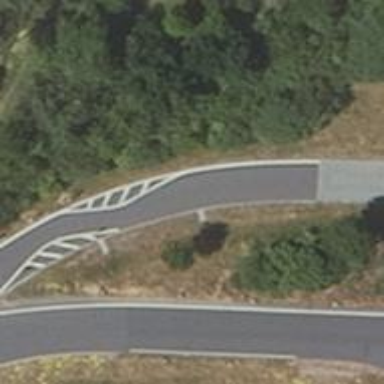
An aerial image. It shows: Chicane for traffic calming.